Field crop: maize
Growth stage: 2
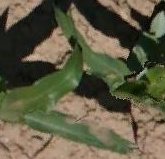
Species: maize